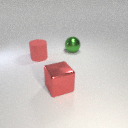
large green metal sphere to the right of large red rubber cylinder